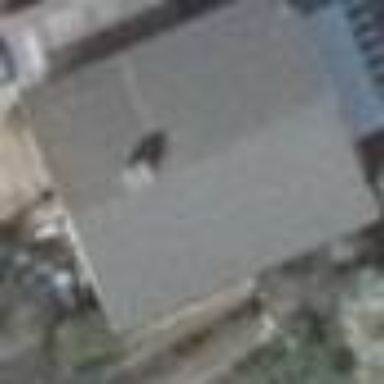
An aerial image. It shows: Gabled roof house.